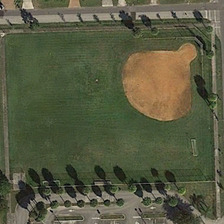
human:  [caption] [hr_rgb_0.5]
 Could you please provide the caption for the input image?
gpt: there's a baseball field next to the road .

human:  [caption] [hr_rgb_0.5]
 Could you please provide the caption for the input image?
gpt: there's a yellow baseball field on the green field .

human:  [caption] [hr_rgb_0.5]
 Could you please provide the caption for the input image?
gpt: there's a baseball field next to the road .

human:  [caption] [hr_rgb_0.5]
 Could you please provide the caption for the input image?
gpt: there's a yellow baseball field on the green field .

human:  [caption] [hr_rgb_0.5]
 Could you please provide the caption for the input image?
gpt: there's a baseball field next to the road .